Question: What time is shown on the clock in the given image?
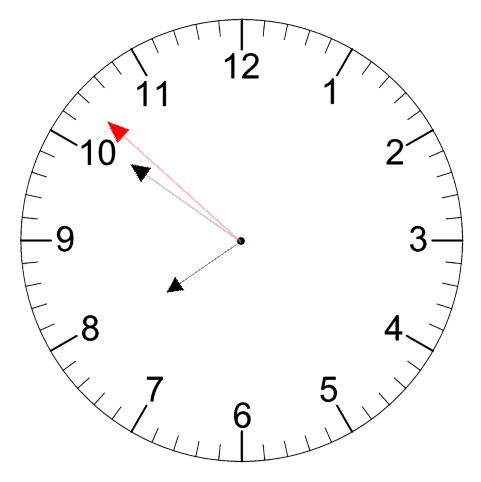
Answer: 07:50:52